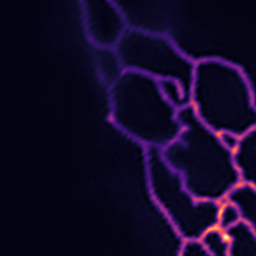
Label: Super-resolution ER image